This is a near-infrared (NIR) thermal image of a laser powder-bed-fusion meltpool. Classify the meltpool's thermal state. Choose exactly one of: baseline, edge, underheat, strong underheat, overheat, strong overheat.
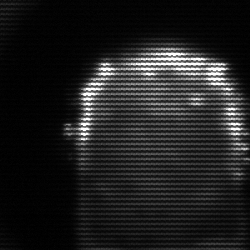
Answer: baseline